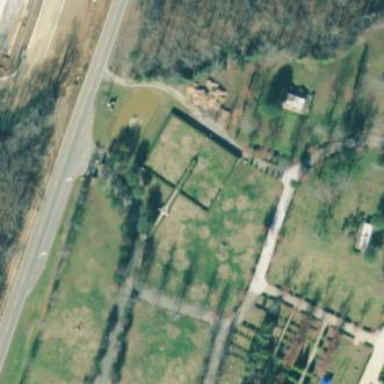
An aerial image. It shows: Cemetery.